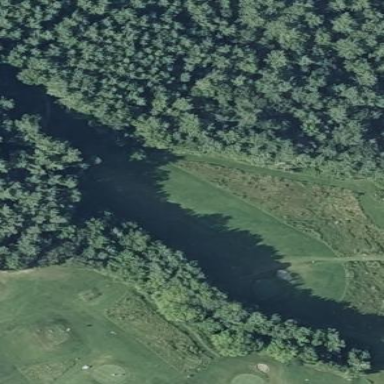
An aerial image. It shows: Golf rough area.